Field crop: tomato
Growth stage: 2
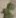
Species: solanum